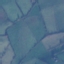
Land use / land cover: Pasture